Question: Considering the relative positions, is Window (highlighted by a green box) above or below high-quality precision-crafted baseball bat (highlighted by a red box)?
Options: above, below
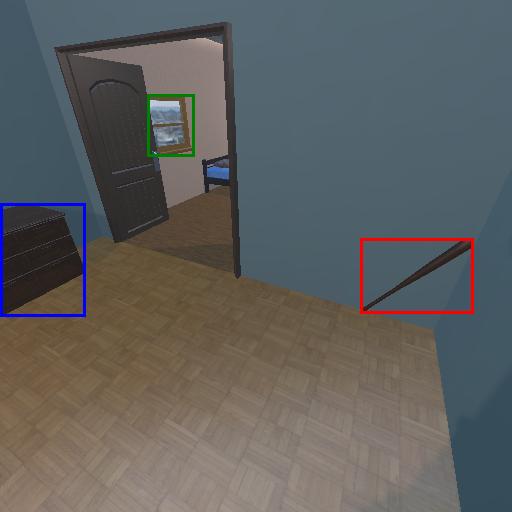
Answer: above